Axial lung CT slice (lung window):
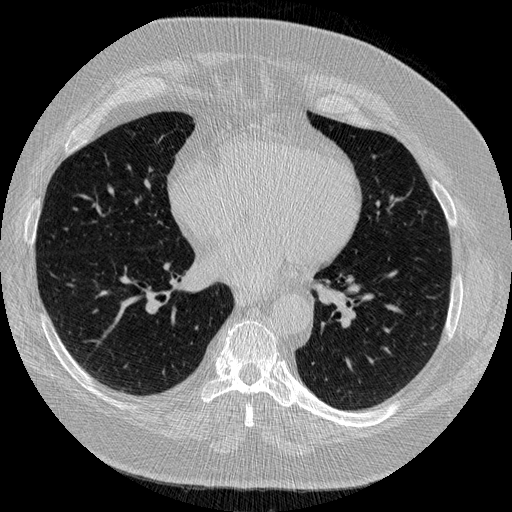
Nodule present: no